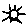
Label: sun